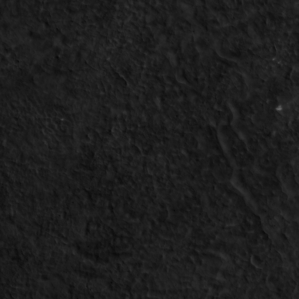
Label: non_frost